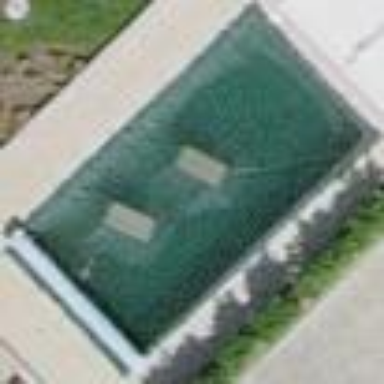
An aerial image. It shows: Outdoor swimming pool on leisure land.